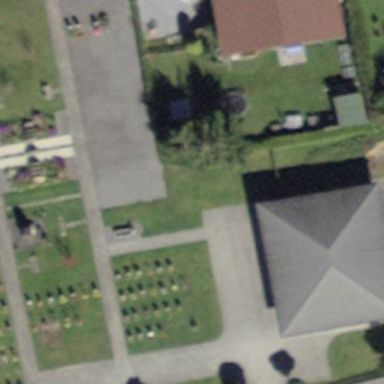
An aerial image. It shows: Cemetery.